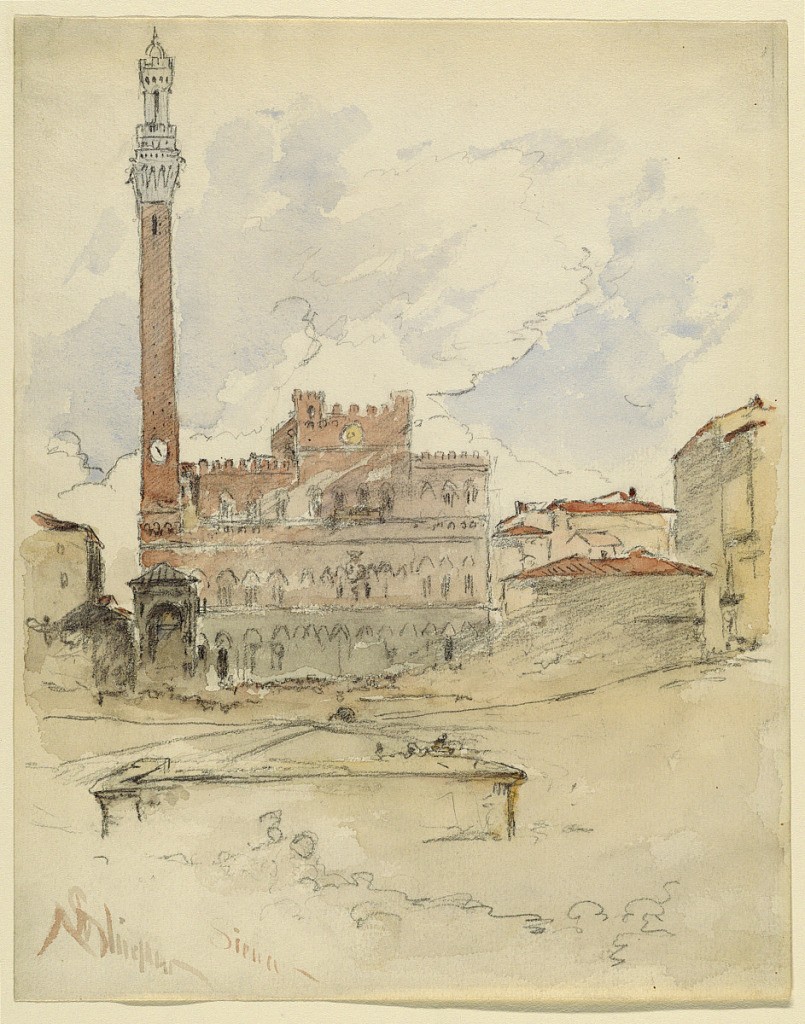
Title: Palazzo Pubblico, Siena
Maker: Walter Shirlaw, American, b. Scotland, 1838–1909
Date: ca. 1872
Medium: Brush and watercolor, black crayon on wove paper
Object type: Drawing
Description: View of the main square in Siena, Italy, with tower and Palazzo Pubblico.